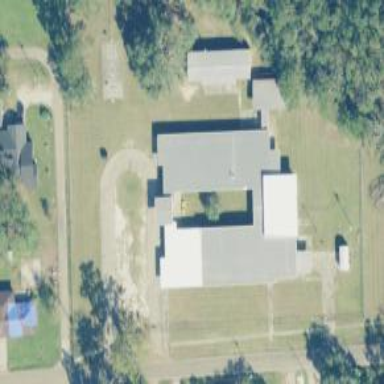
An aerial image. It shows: School.